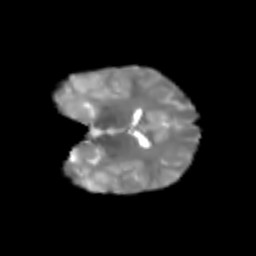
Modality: T2w
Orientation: coronal
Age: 7
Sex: male
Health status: healthy